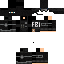
A male human skin with dark skin, wearing brown long hair dressed in a blue tshirt and black pants, featuring a closed mouth.